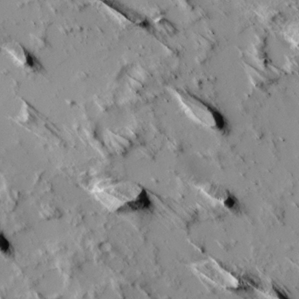
Label: non_frost